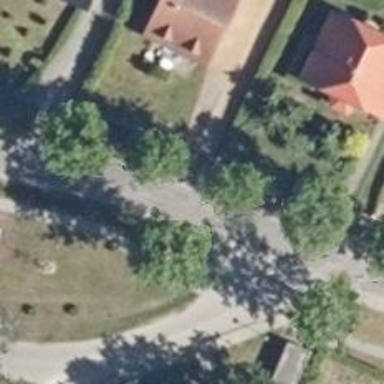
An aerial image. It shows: Paved residential road.